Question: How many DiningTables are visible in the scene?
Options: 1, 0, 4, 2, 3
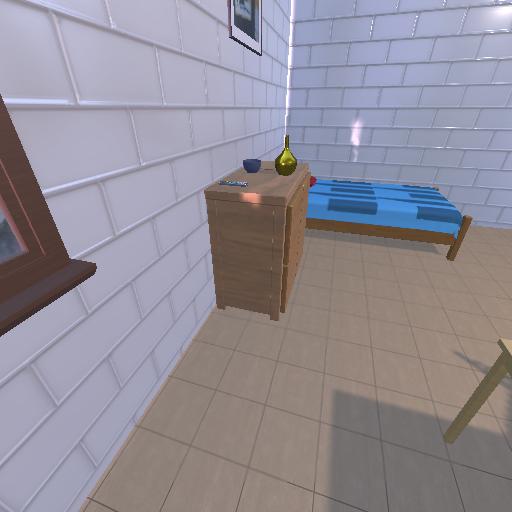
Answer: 1